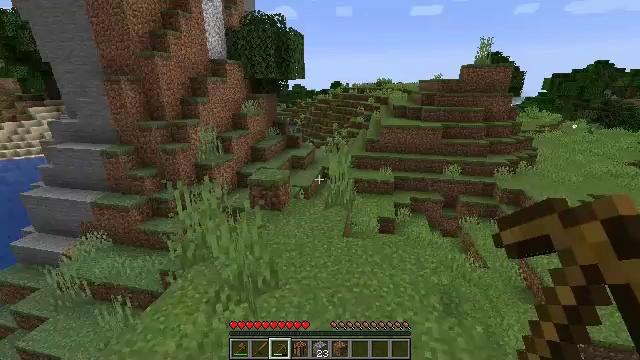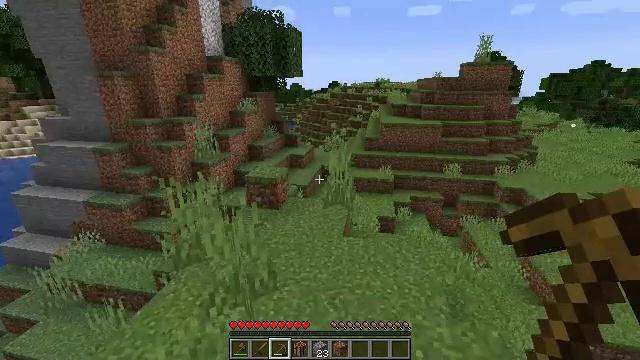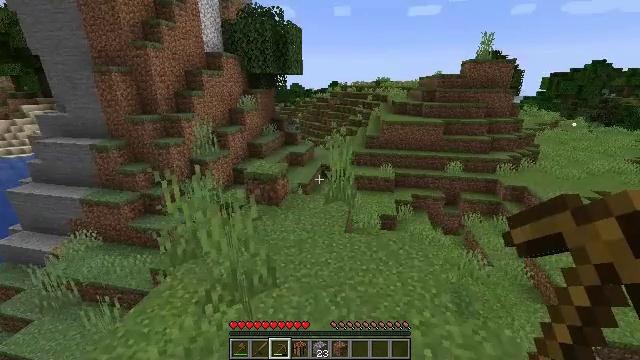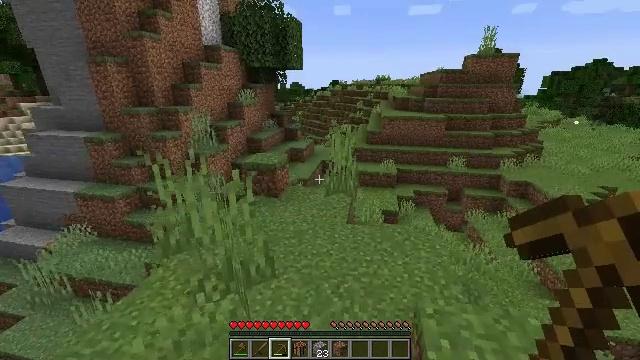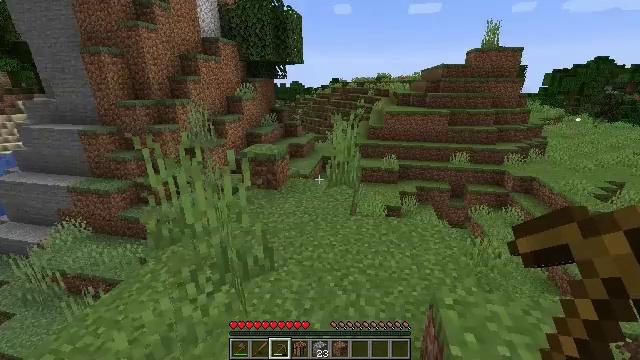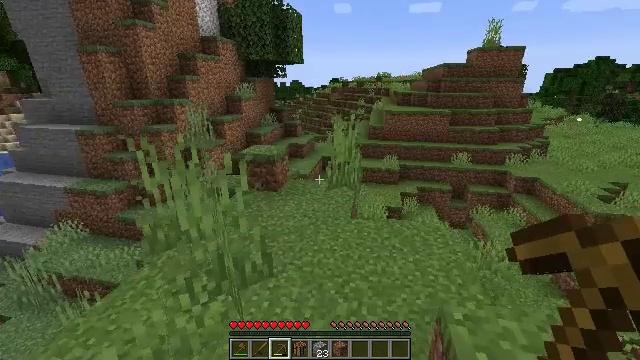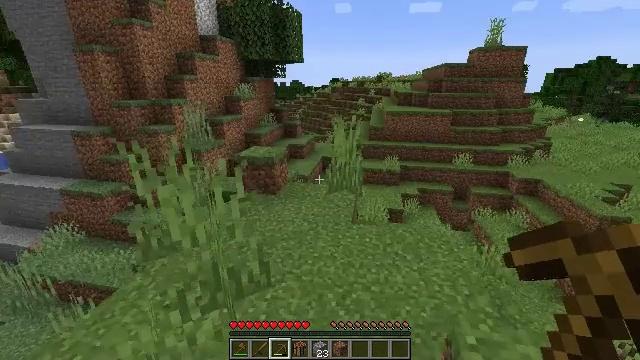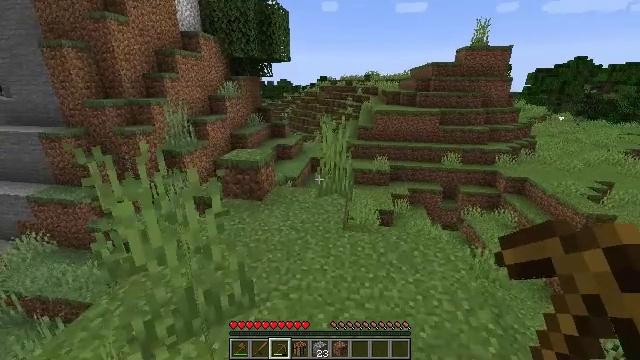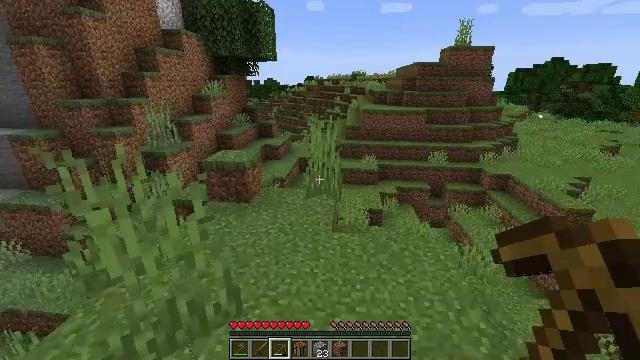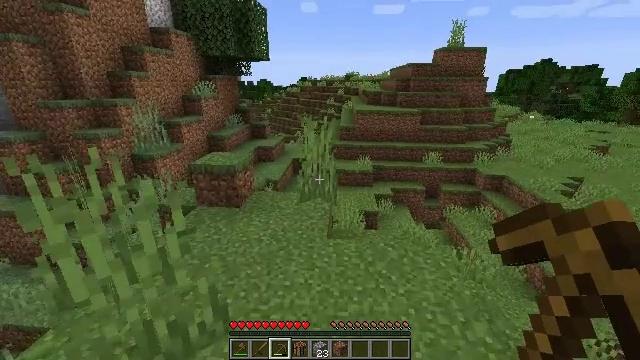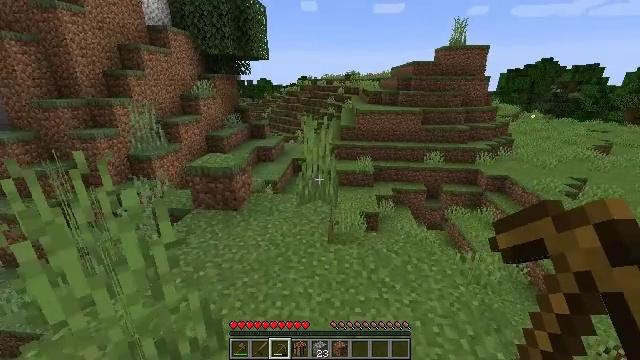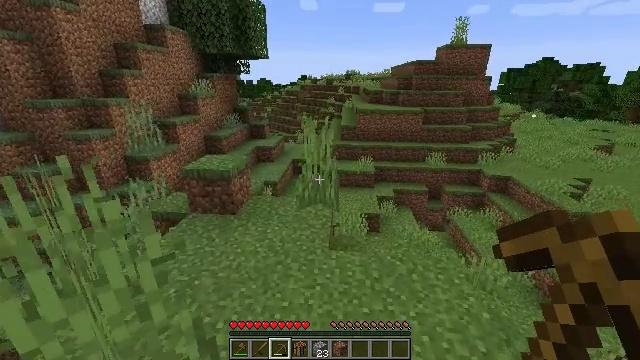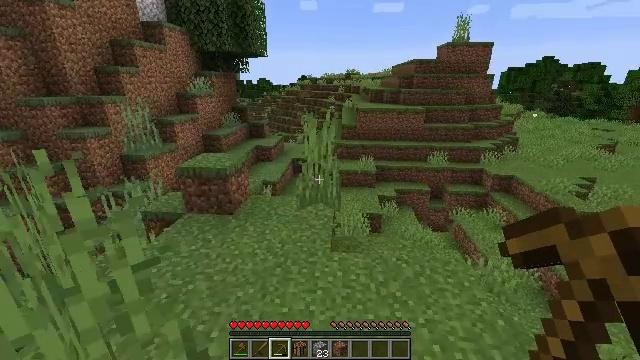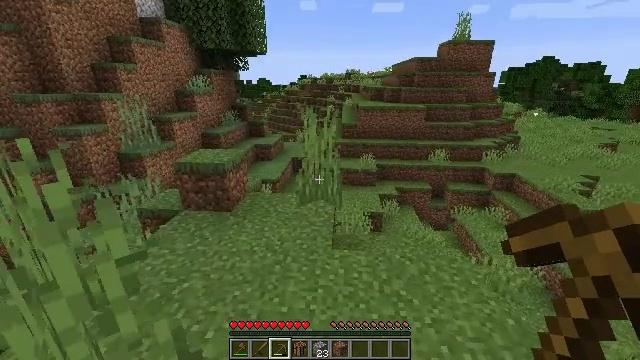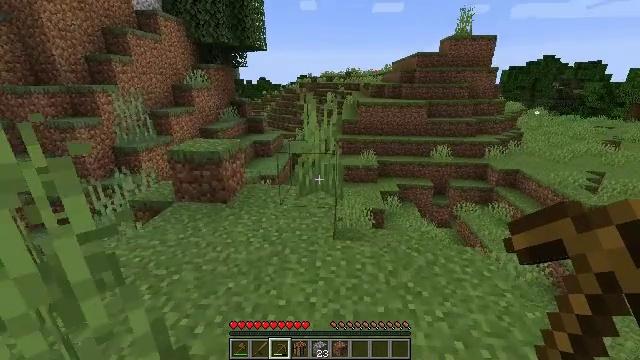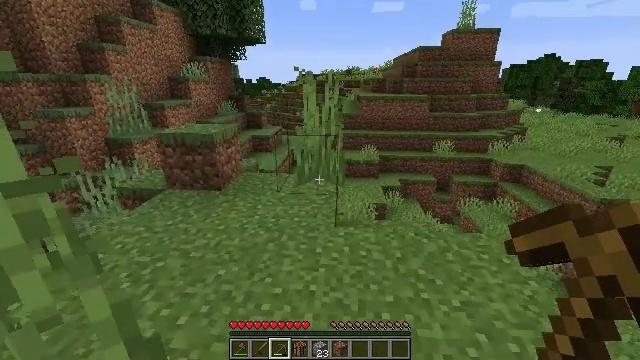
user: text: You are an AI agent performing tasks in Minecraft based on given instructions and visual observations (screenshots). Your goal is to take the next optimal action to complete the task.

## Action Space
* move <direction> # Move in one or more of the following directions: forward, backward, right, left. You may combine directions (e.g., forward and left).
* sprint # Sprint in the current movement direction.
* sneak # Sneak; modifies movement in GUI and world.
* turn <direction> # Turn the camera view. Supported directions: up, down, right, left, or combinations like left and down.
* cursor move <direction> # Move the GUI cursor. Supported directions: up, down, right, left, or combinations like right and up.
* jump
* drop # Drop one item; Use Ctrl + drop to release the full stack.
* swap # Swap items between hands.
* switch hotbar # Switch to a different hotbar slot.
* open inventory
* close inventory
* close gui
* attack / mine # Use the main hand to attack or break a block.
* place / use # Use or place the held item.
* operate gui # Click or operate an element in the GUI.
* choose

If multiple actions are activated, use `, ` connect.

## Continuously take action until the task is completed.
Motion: motion action
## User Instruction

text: Collect tall grass by breaking it.
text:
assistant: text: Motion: move forward
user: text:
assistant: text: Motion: move forward
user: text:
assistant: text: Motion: move forward
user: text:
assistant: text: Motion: move forward
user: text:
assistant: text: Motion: move forward
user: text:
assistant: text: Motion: move forward
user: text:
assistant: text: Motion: move forward, turn right
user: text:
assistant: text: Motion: move forward, turn right
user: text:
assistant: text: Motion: move forward, turn right
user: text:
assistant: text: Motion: move forward
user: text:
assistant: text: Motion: move forward
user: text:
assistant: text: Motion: move forward
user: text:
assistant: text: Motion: move forward
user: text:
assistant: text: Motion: move forward
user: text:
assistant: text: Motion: move forward
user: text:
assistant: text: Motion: move forward
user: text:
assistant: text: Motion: move forward
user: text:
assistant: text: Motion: move forward
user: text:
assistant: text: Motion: move forward
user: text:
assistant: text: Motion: move forward, turn left
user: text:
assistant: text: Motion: move forward, sprint, turn left
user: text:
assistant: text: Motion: move forward, sprint
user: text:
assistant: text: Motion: move forward, sprint
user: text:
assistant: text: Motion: move forward, sprint
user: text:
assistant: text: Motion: move forward, sprint, turn left
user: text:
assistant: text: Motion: move forward, sprint
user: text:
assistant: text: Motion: move forward, turn left
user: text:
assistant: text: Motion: move forward
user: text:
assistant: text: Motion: move forward, attack / mine
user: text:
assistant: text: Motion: move forward, attack / mine